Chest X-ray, PA view. Patient: 37 years old, sex F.
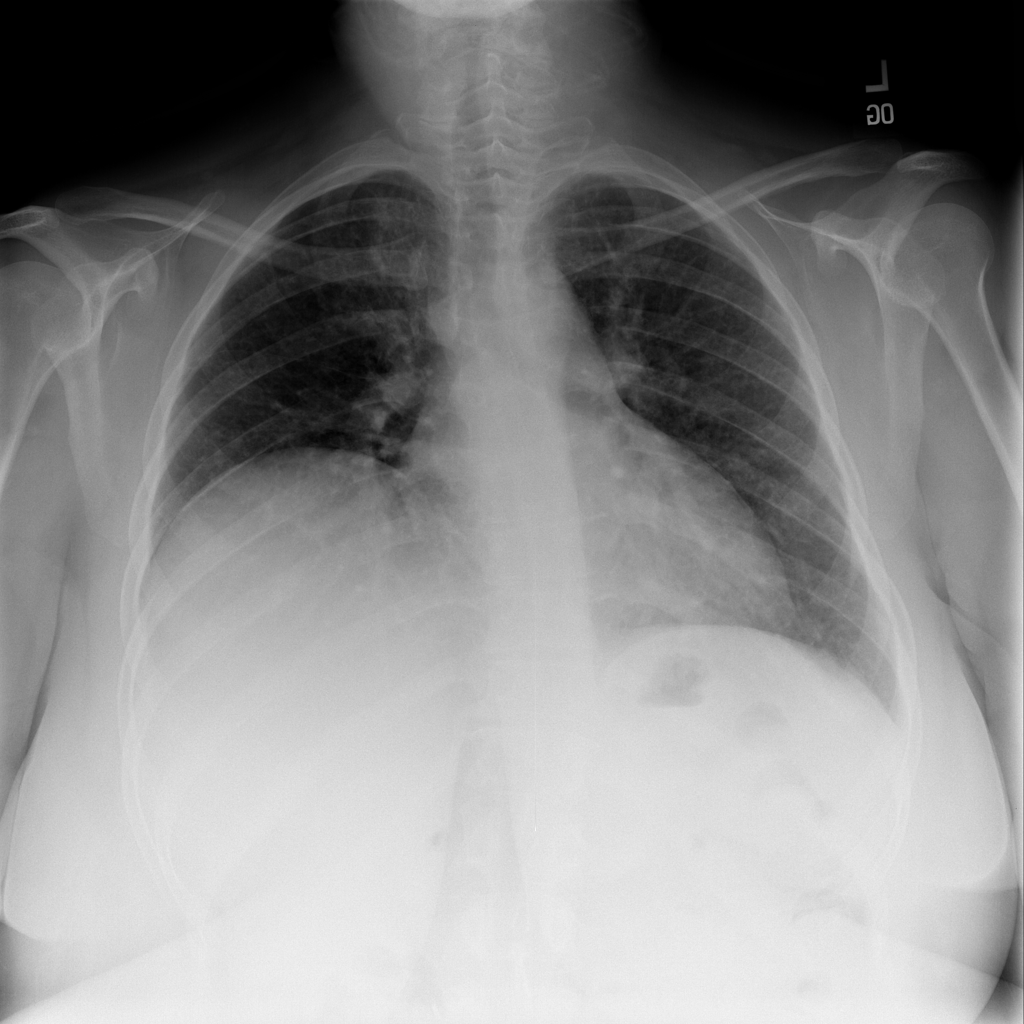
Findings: No Finding